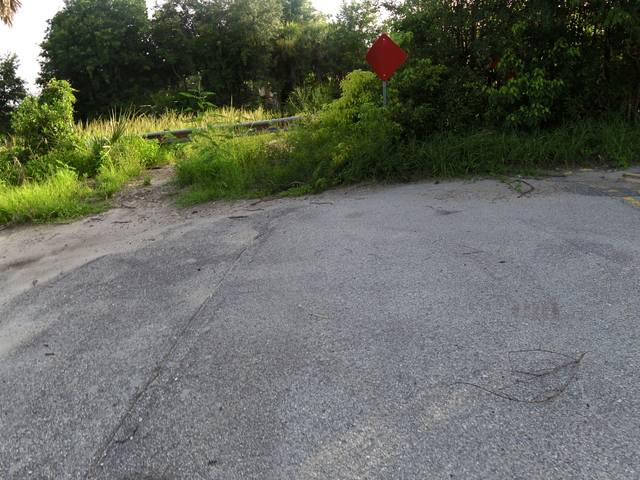
Region: United States
Coordinates: 30.309, -81.651